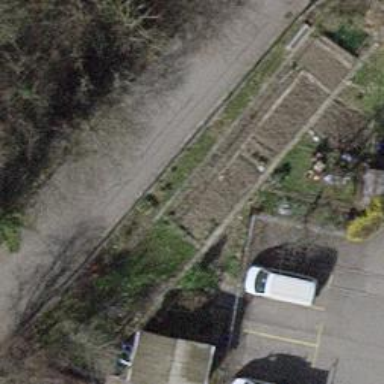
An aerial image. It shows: Fence surrounding allotments.